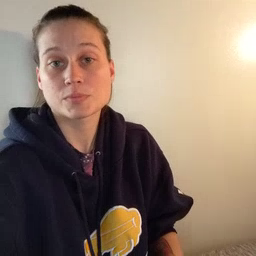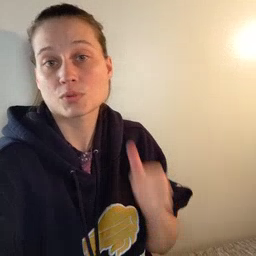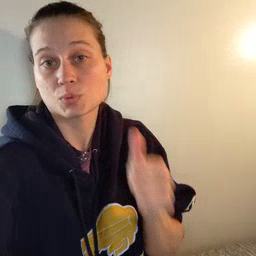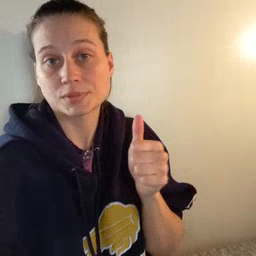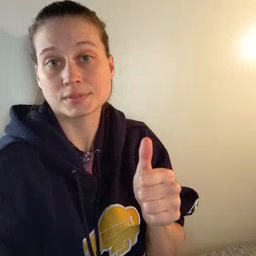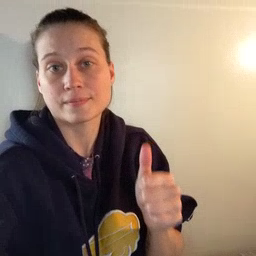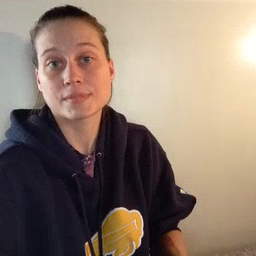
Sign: yourself